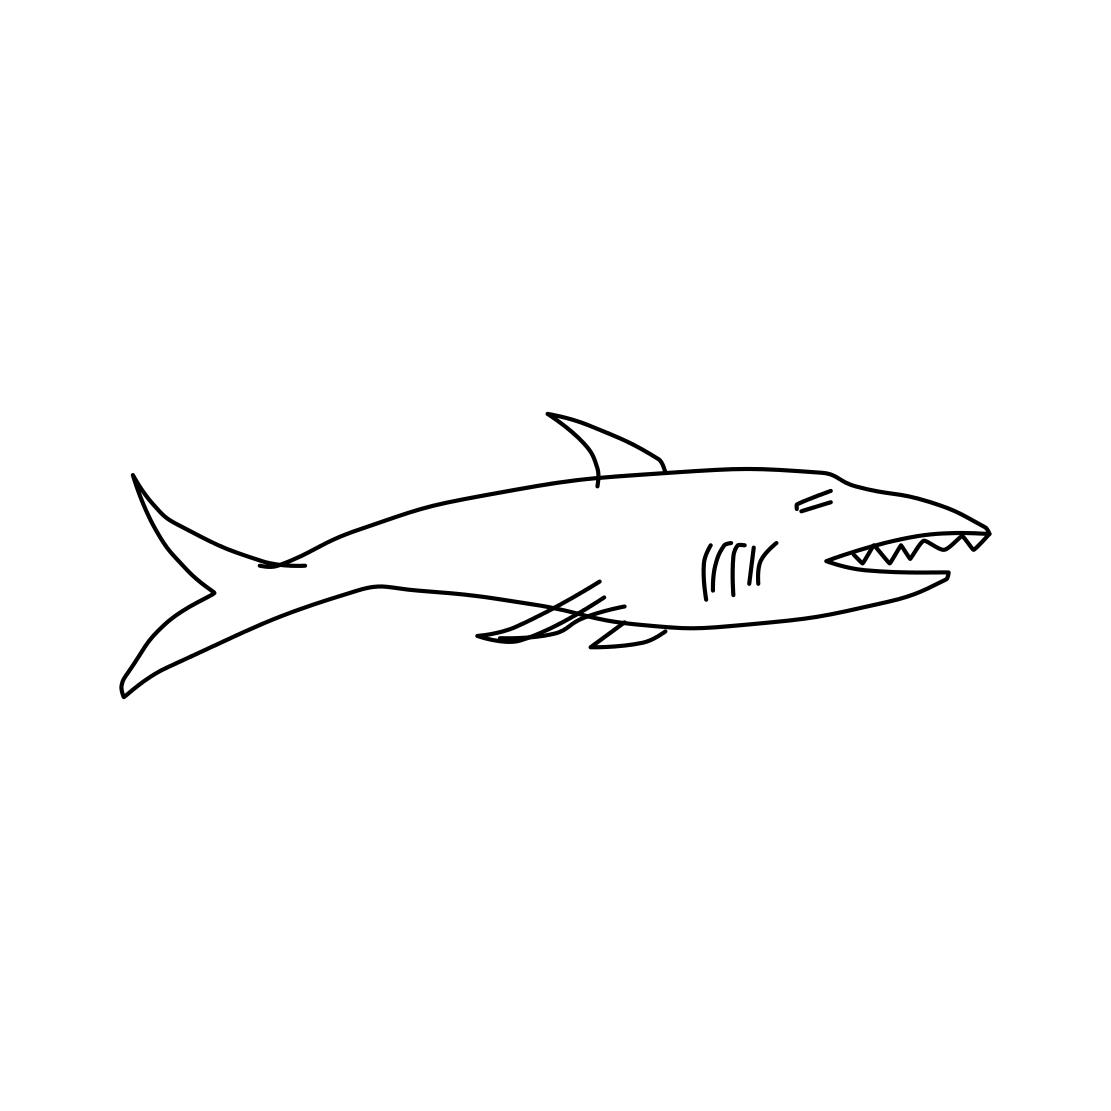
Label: shark